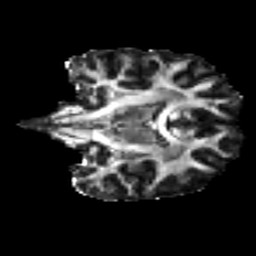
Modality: FA
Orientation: coronal
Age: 33
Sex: female
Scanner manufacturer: ge
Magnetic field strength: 3 T
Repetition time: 7.8 s
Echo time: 0.0642 s